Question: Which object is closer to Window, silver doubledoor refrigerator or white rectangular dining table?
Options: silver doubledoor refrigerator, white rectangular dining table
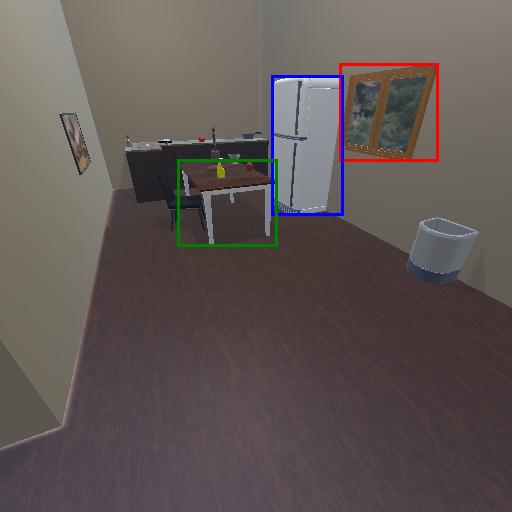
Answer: silver doubledoor refrigerator